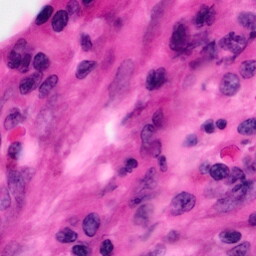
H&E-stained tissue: Pancreatic